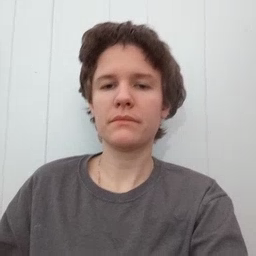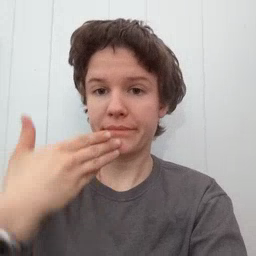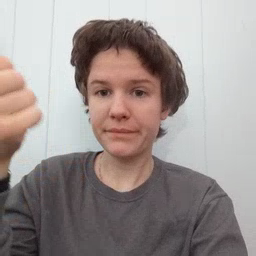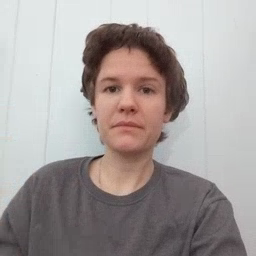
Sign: better